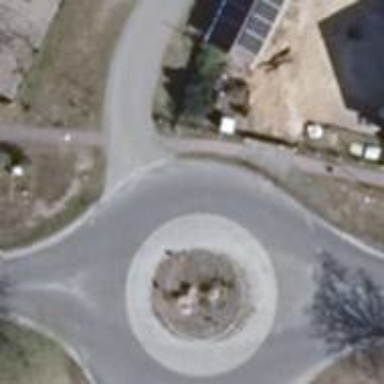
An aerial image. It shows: Tertiary road with asphalt surface leading to roundabout.